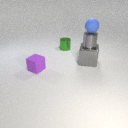
large gray metal cube below small blue rubber sphere